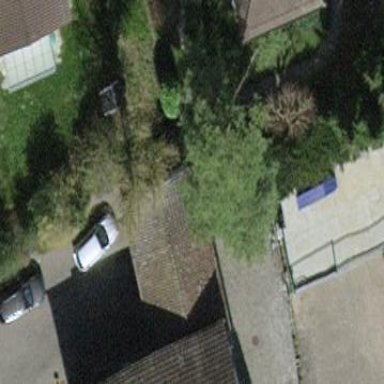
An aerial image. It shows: Garage building.